Field crop: maize
Growth stage: 2
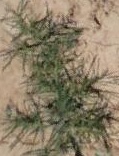
Species: salsola